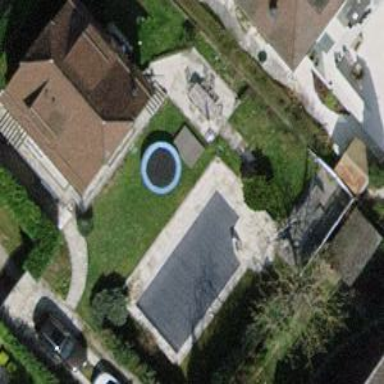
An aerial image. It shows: Outdoor swimming pool which is inground. This leisure land feature provides refreshing space for relaxation.